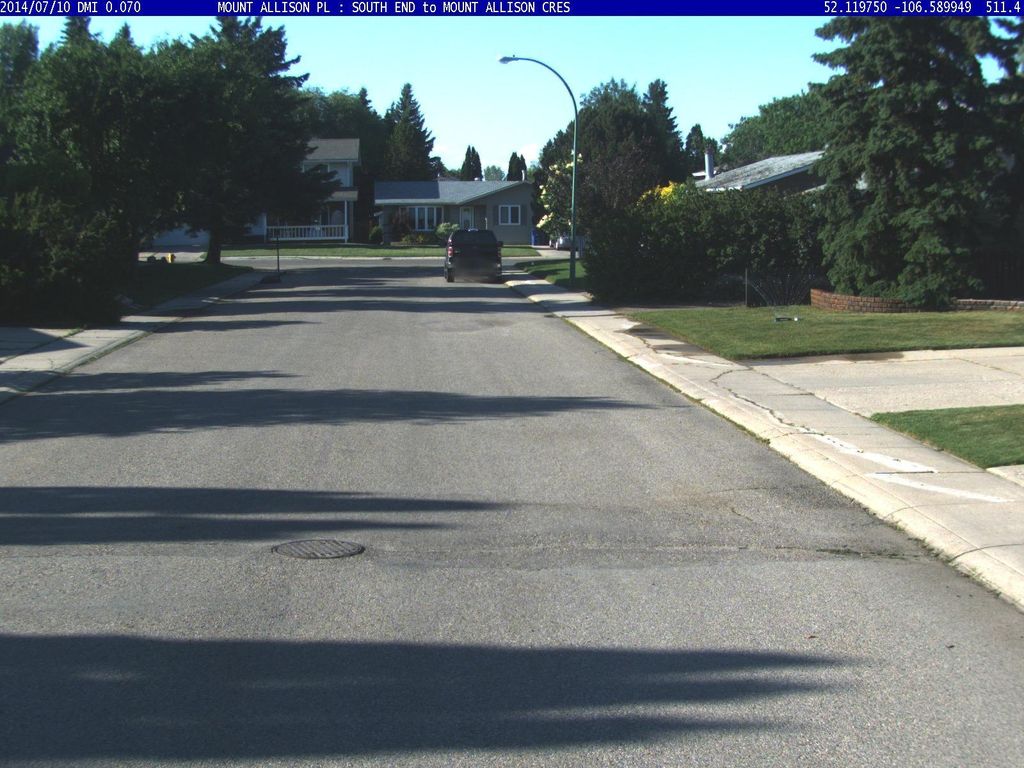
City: saskatoon